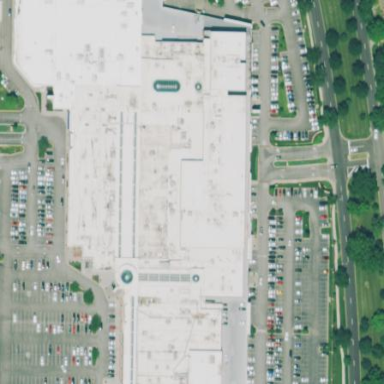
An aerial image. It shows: Commercial building.